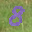
Label: 8